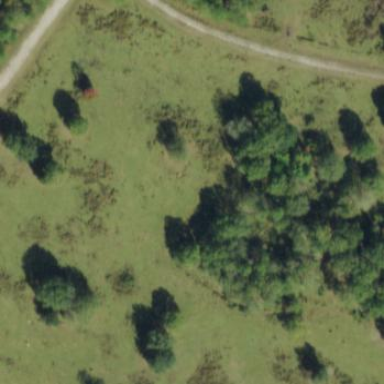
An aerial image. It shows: Mixed woodland with various types of leaves.